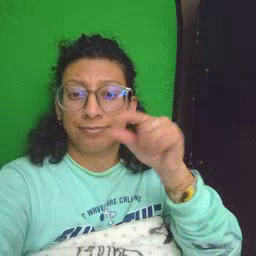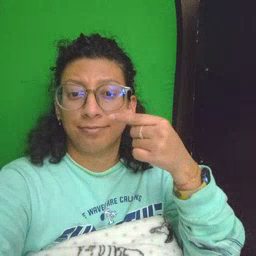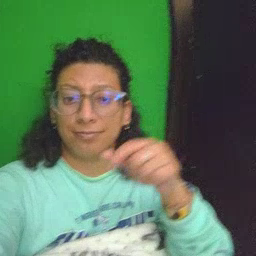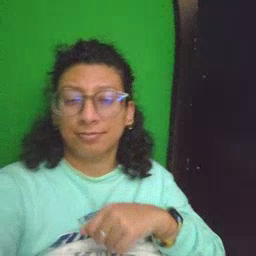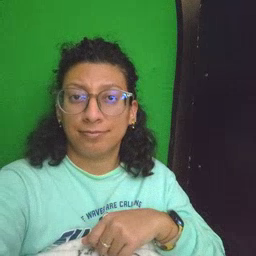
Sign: green